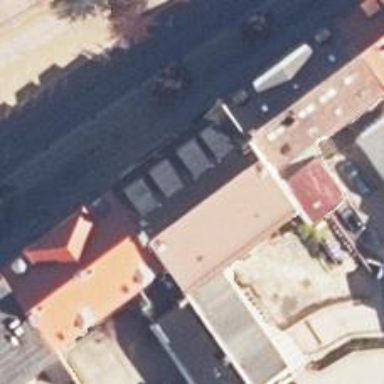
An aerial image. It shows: Pharmacy.